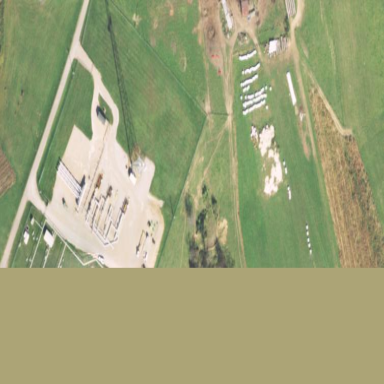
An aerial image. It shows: Industrial area primarily used for gas-related activities.